Field crop: maize
Growth stage: 2
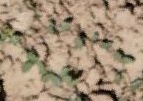
Species: convolvulus